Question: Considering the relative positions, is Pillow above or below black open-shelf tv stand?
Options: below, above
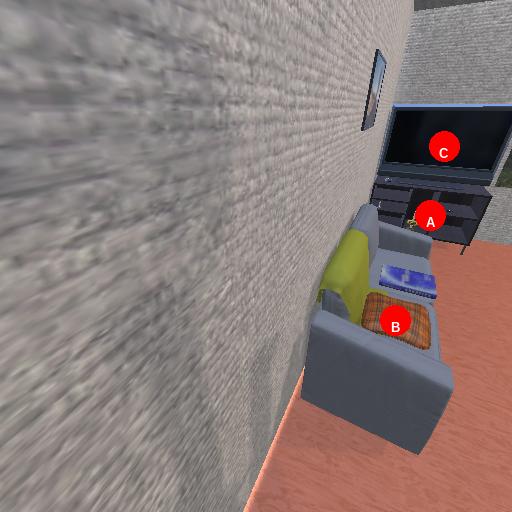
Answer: below